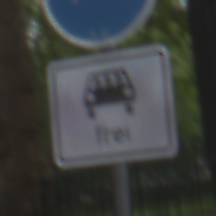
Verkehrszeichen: MehrfachbesetzePersonenkraftwagenFrei
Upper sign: Busssonderstreifen
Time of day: MorningAfternoon
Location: Outdoor (Urban)
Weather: Overcast
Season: NotSpecified
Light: Natural